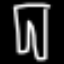
Label: pants